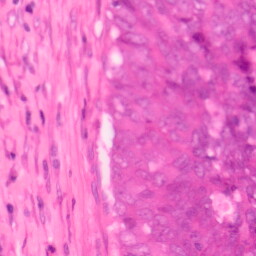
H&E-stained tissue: Colon